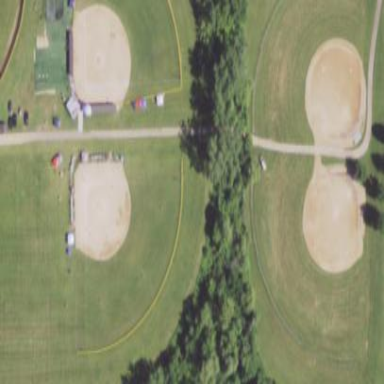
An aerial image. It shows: Baseball pitch for leisure and sports activities.